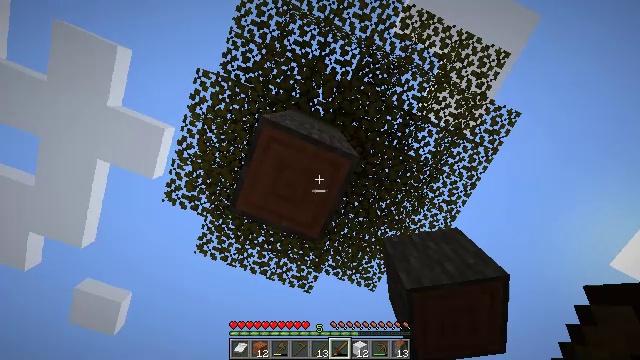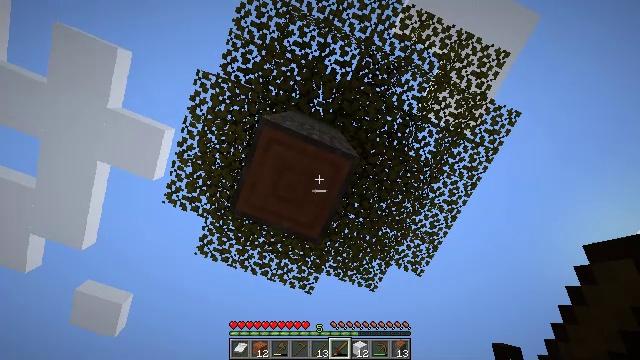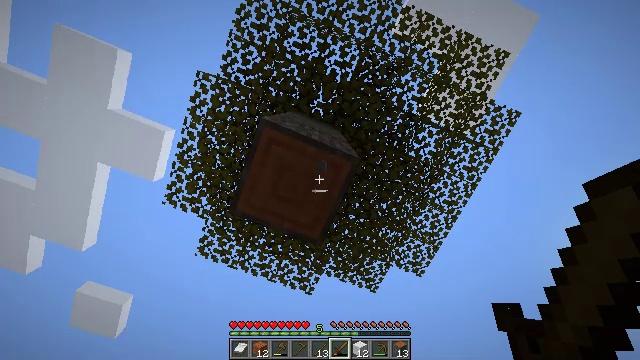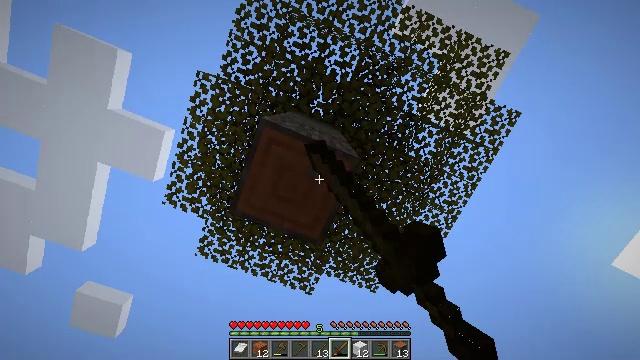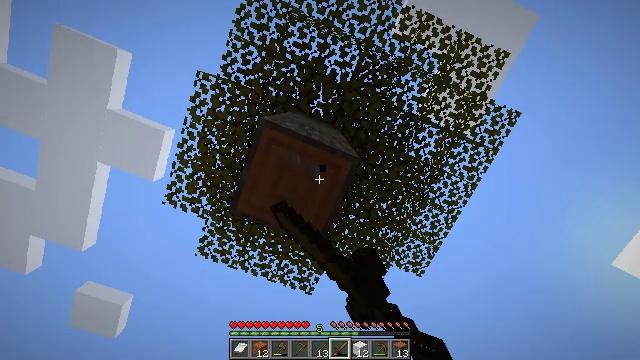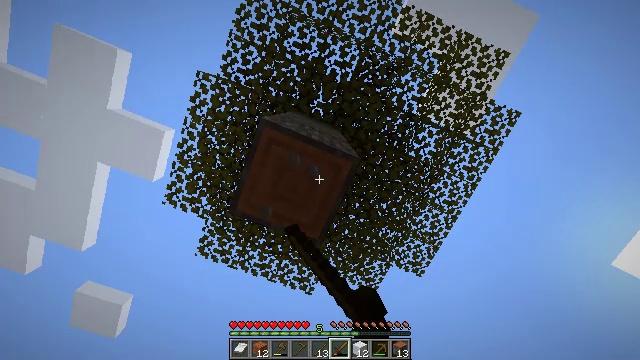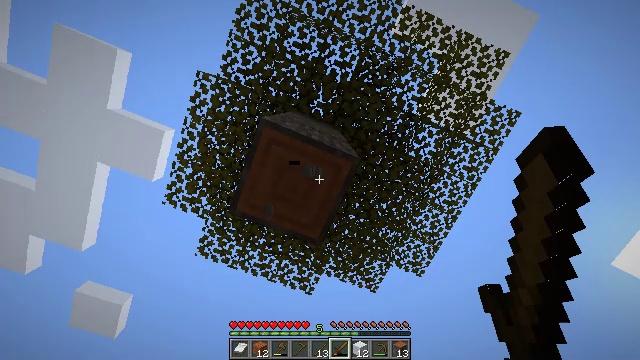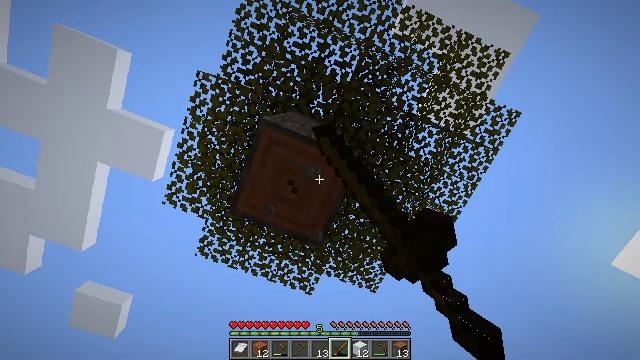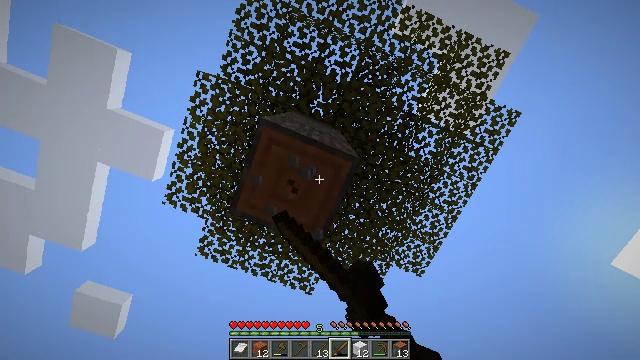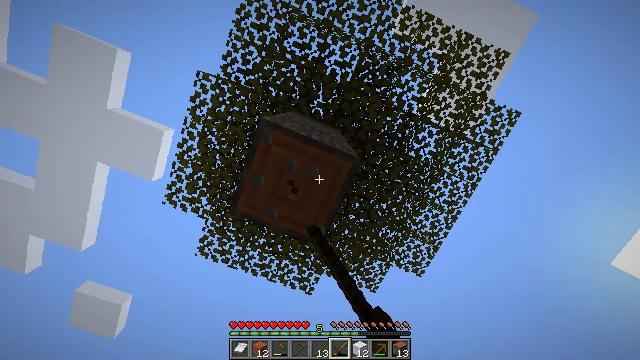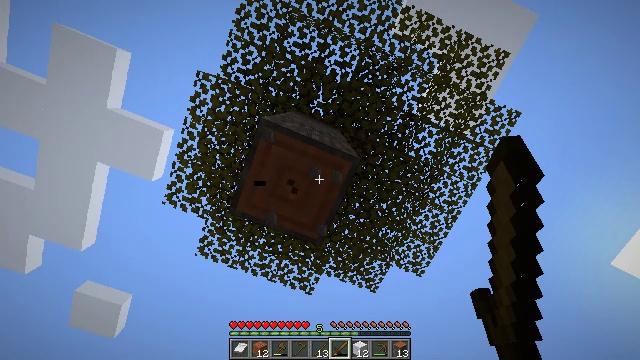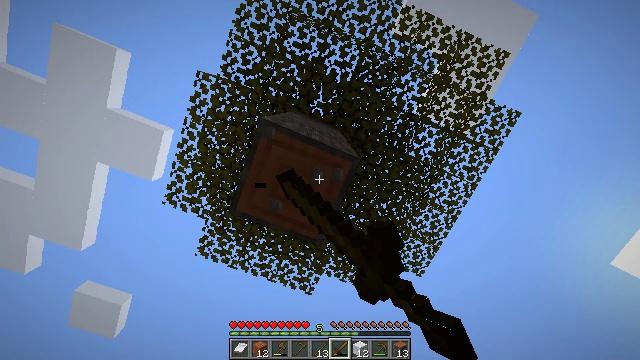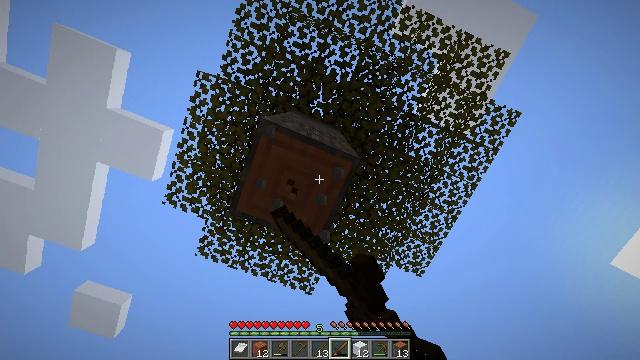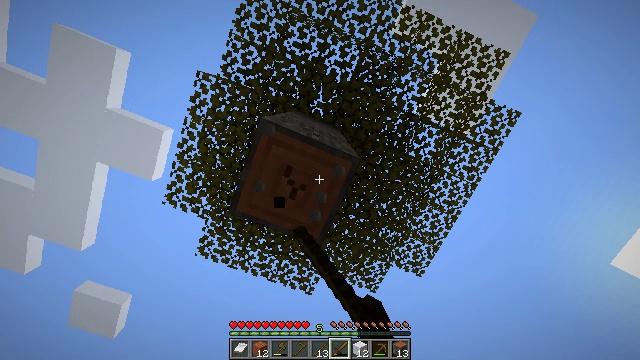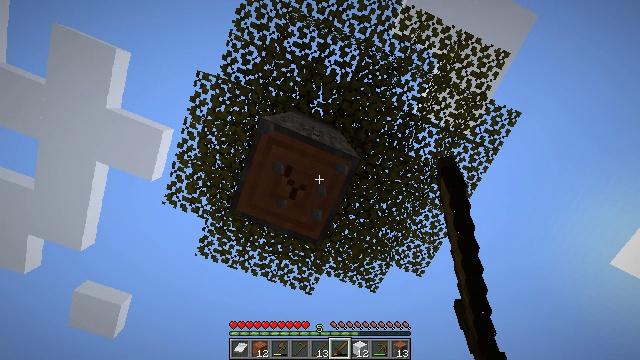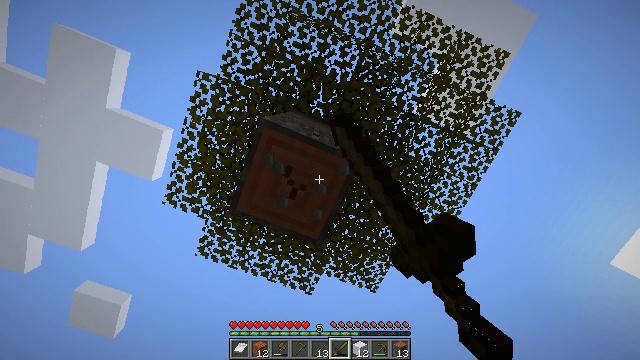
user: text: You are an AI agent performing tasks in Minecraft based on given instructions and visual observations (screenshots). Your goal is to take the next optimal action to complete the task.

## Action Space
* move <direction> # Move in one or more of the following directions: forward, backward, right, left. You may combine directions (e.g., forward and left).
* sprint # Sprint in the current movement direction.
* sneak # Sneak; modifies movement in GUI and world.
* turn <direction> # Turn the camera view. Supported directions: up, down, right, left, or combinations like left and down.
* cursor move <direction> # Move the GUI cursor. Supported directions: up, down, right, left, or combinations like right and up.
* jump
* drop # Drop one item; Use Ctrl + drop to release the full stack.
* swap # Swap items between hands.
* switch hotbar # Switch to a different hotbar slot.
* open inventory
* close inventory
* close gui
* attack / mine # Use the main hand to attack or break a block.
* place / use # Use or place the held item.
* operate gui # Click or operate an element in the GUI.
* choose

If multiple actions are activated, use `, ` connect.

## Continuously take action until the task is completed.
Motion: motion action
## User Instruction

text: Chop down the acacia log.
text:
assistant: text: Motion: no_op
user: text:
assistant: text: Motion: attack / mine
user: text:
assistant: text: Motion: attack / mine
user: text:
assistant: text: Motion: attack / mine
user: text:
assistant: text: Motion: attack / mine
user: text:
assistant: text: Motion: attack / mine
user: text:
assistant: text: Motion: attack / mine
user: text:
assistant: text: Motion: attack / mine
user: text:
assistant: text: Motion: attack / mine
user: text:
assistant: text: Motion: attack / mine
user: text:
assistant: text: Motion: attack / mine
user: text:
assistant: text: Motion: attack / mine
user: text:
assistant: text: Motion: attack / mine
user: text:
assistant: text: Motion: attack / mine
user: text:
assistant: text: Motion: attack / mine
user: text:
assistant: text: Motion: attack / mine
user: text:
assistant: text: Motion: attack / mine
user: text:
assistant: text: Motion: attack / mine
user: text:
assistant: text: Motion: attack / mine
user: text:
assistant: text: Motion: attack / mine
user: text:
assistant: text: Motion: attack / mine
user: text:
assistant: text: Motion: attack / mine
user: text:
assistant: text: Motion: attack / mine
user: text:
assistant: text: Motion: attack / mine
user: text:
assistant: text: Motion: attack / mine
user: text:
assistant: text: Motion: attack / mine
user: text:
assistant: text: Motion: attack / mine
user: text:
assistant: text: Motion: attack / mine
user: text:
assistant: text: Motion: attack / mine
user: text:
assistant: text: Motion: attack / mine